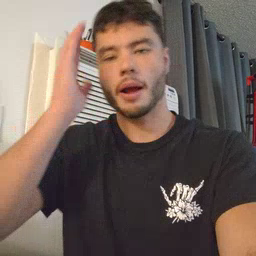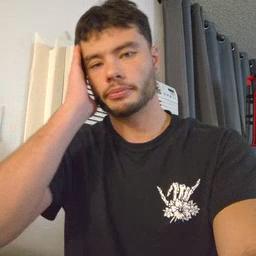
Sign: nap